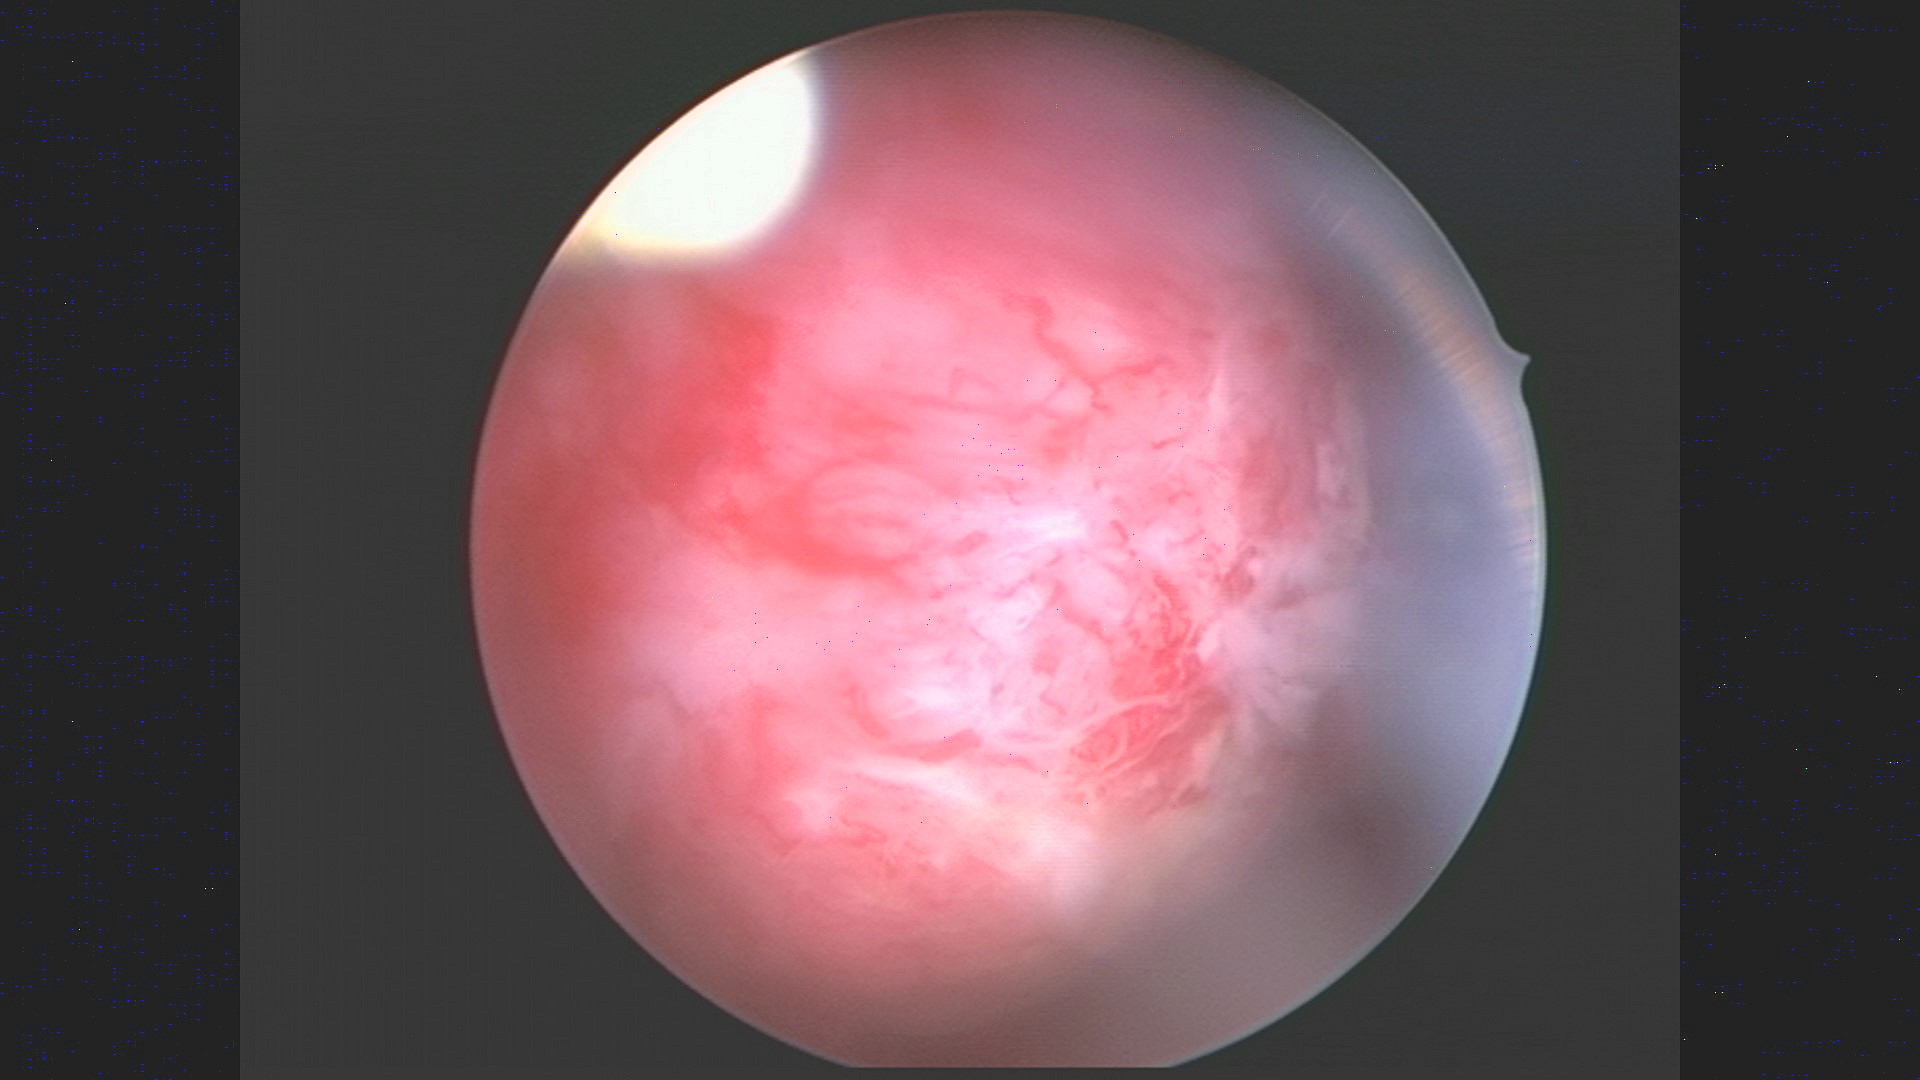
Modality: WLC
Class: Malignant
Subclass: HighGradePapillary
Lesion: L3
Stage: T2
Morphology: Non-papillary
Bladder cancer association: Yes